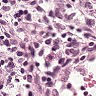
Metastatic tissue present: no